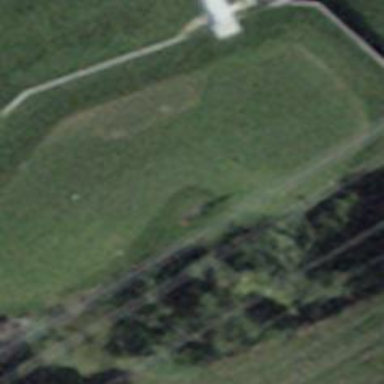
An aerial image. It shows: Golf tee.